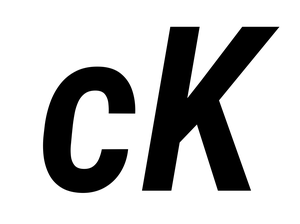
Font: Roboto-Italic_Condensed_SemiBold_Italic